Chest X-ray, PA view. Patient: 48 years old, sex M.
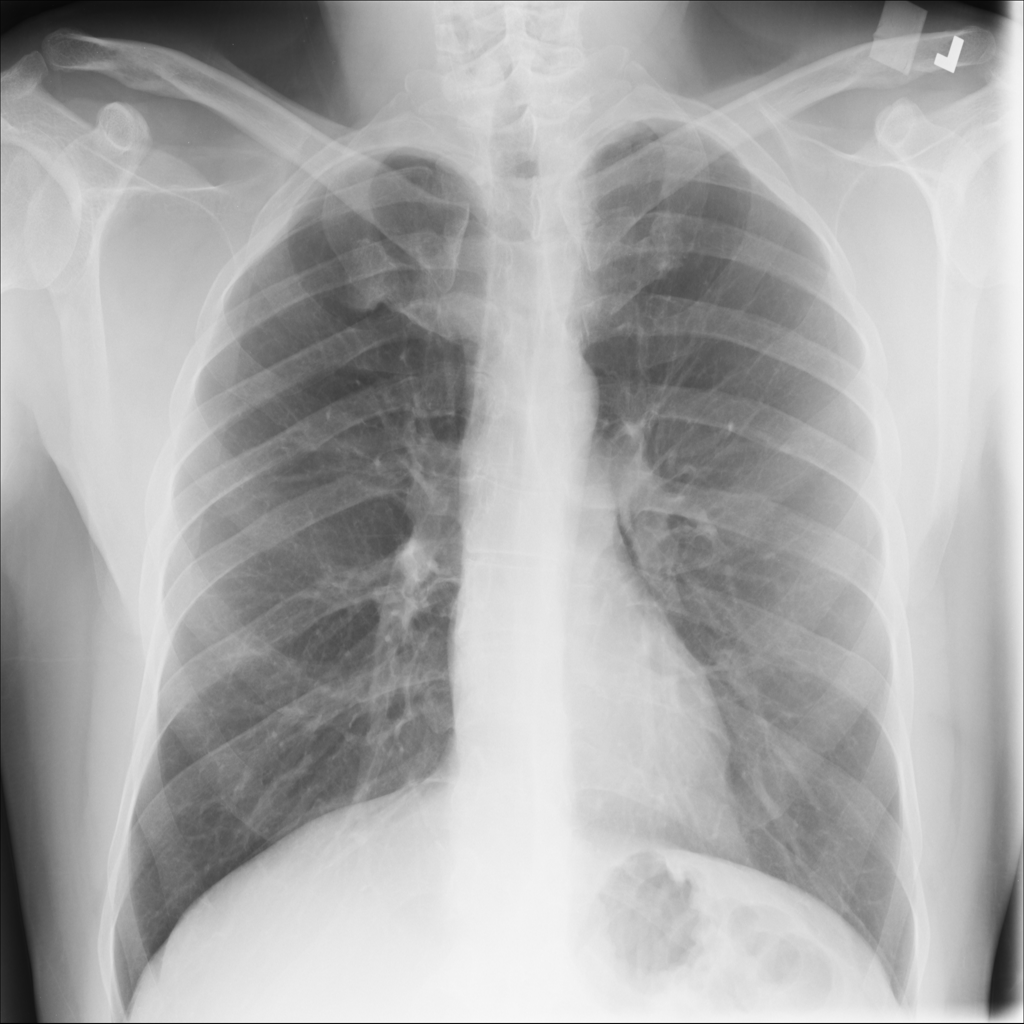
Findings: No Finding